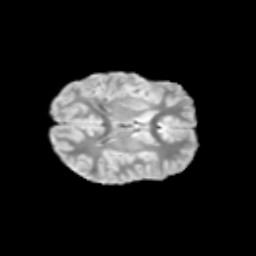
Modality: T2w
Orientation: axial
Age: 11
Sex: female
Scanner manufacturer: siemens
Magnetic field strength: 3 T
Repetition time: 3.8 s
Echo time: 0.07 s